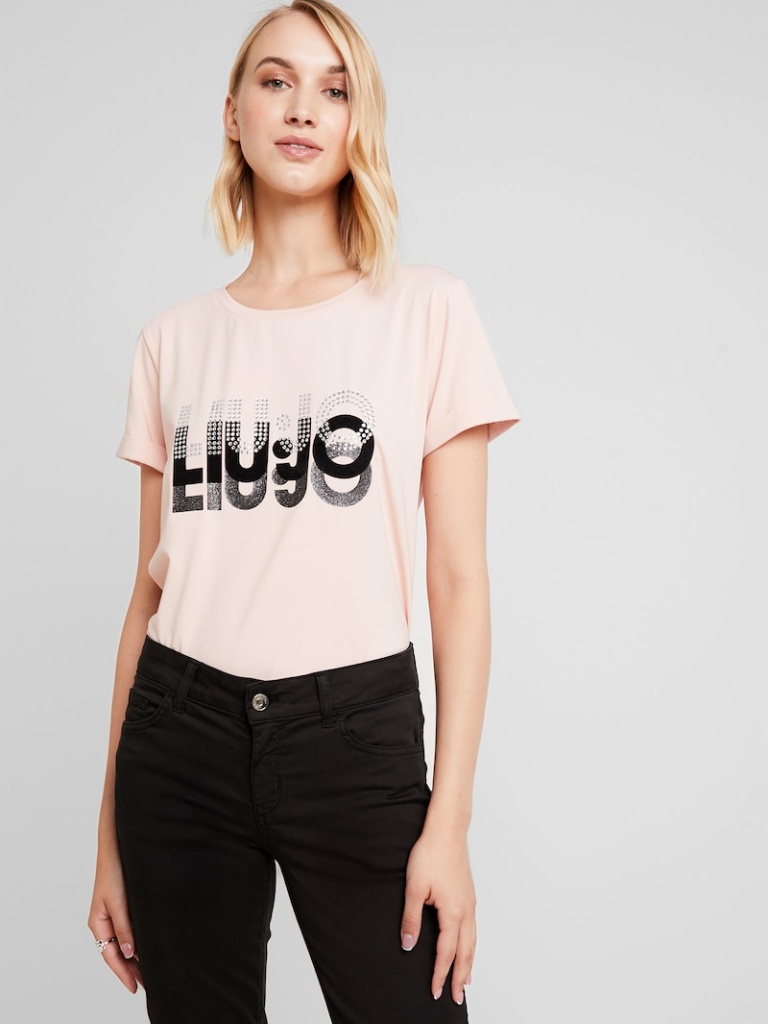
cotton relaxed short sleeve hip length Fully Tucked in crew t-shirt